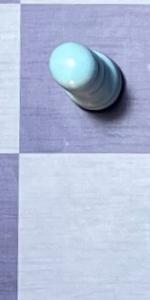
Label: Empty